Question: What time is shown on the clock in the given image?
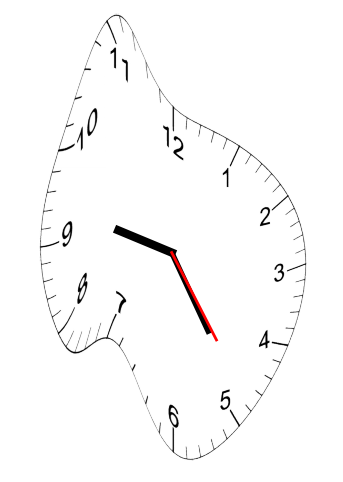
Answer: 09:24:24